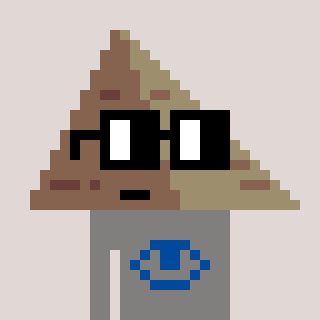
a pixel art character with square black glasses, a pyramid-shaped head and a bluegrey-colored body on a warm background